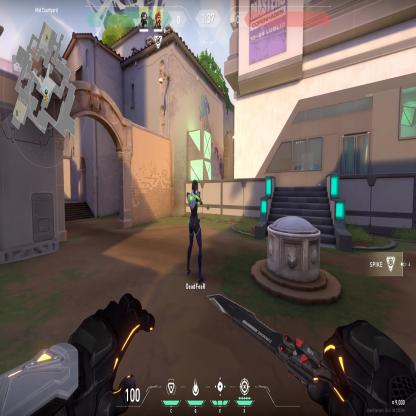
Label: teammate